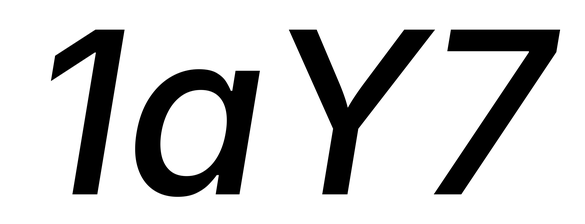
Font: Inter-Italic_Medium_Italic